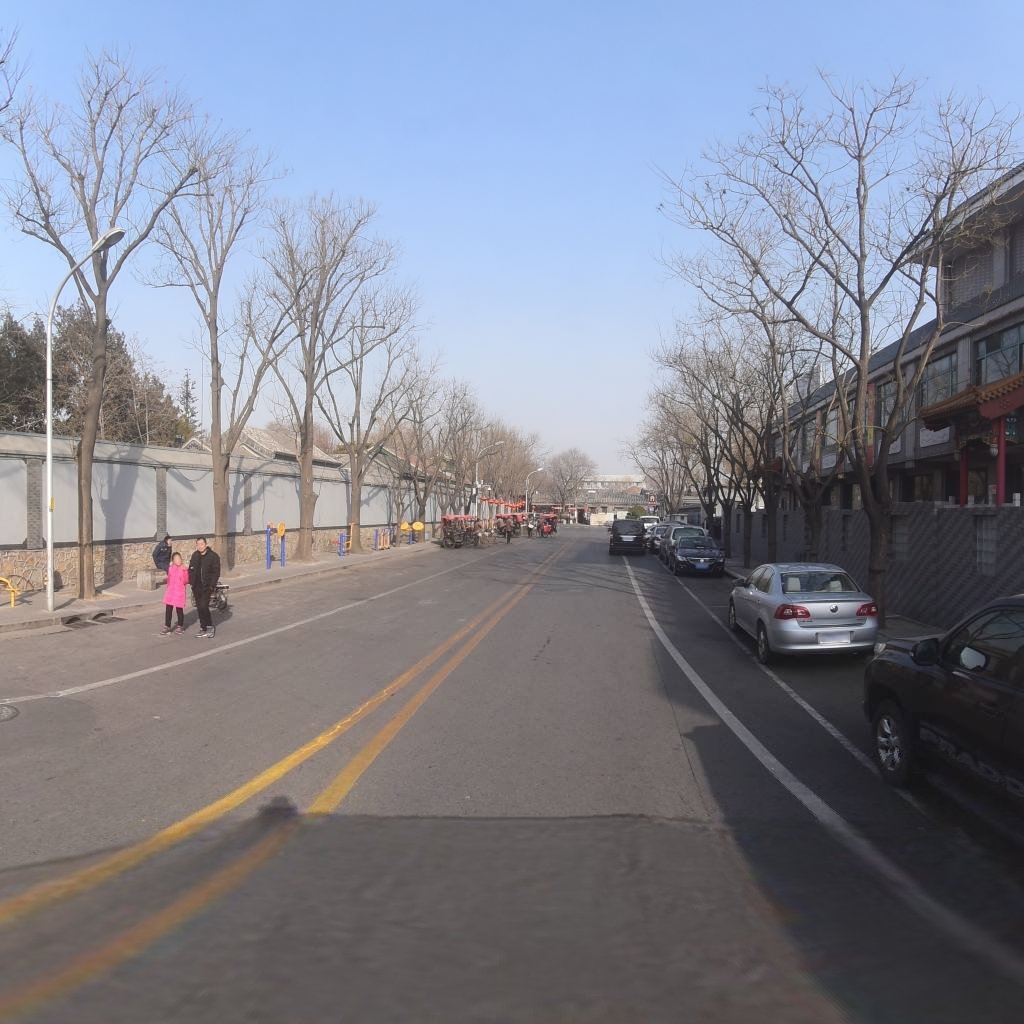
Region: Xicheng
Road damage annotations: longitudinal crack, manhole cover